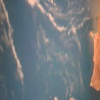
Label: water